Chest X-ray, PA view. Patient: 56 years old, sex M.
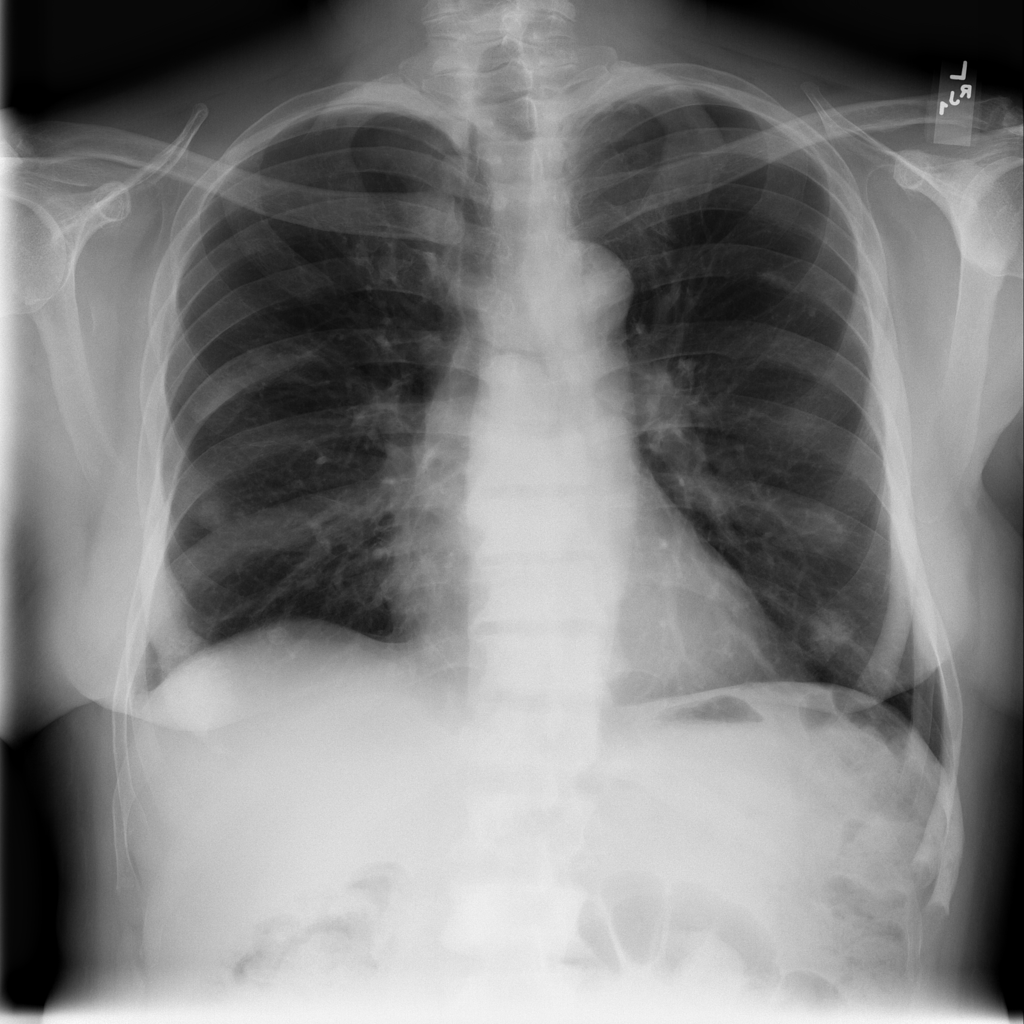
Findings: Consolidation, Effusion